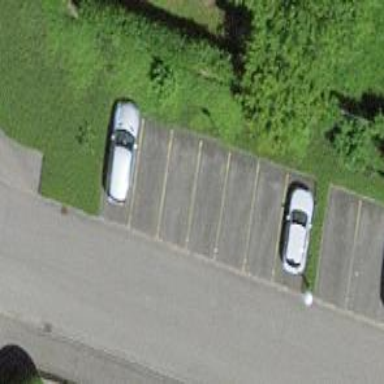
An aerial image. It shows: Street-side parking area.